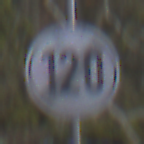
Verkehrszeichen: EndeGeschwindigkeit120
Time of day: MorningAfternoon
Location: Outdoor (Nature)
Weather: PartlyCloudy
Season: NotSpecified
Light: Natural